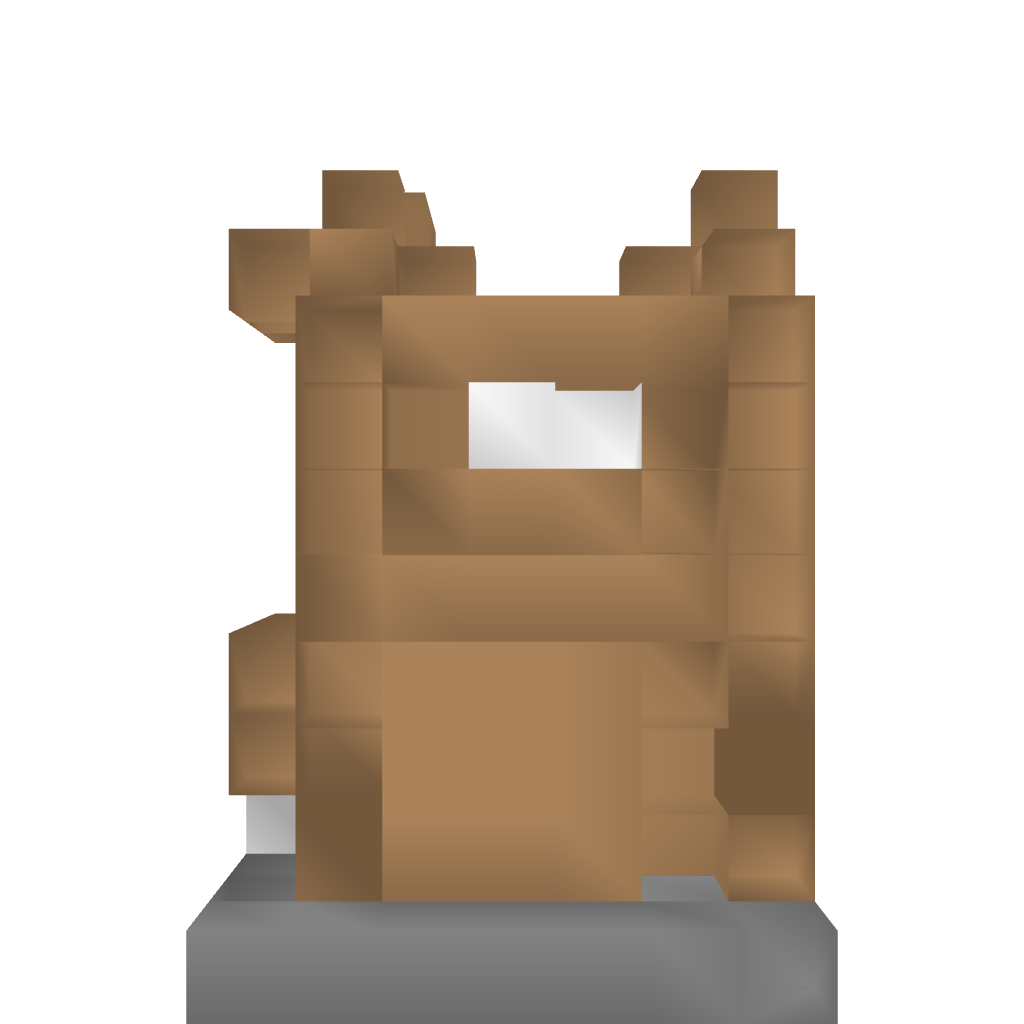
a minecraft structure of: Special Shop (UPDATED FOR 1.7) bad low quality